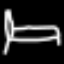
Label: bed